The plot is a time-scale (wavelet) decomposition of a bearing vibration signal. Classify the bearing condition as one of: normal, inner_race, outer_race, ball.
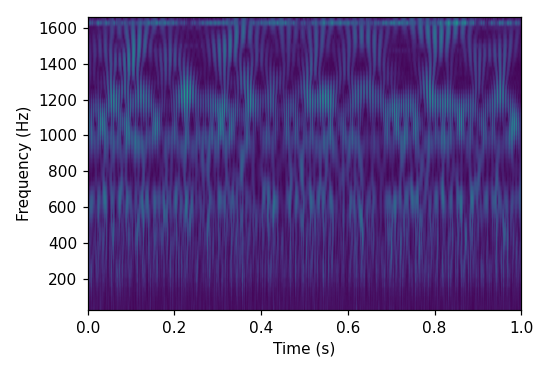
Answer: outer_race